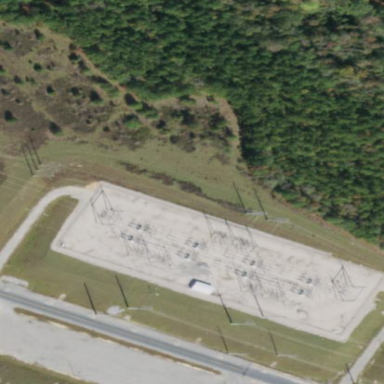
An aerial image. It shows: Fence surrounds transmission level power substation.